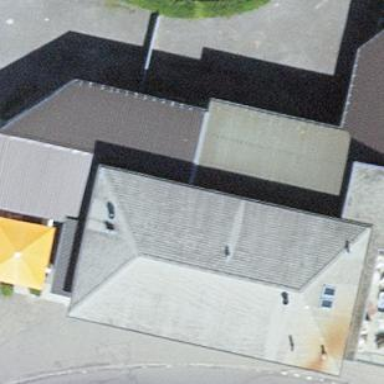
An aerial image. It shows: Hotel building.